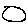
Label: circle